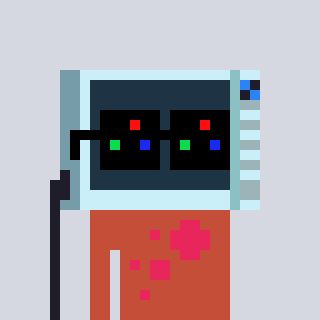
a pixel art character with square black sunglasses, a microwave-shaped head and a rust-colored body on a cool background